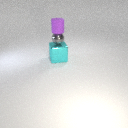
small gray metal sphere below small purple rubber cylinder